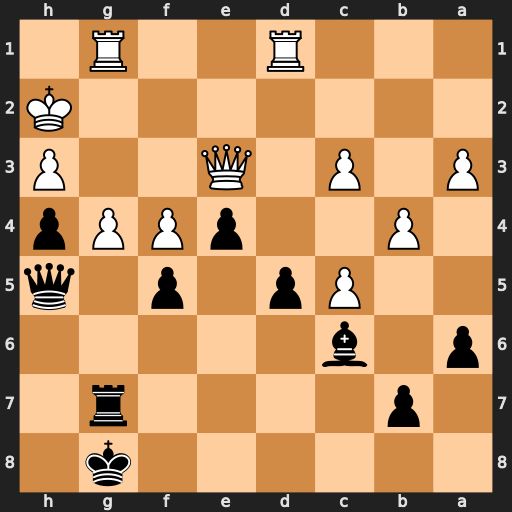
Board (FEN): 6k1/1p4r1/p1b5/2Pp1p1q/1P2pPPp/P1P1Q2P/7K/3R2R1
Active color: b
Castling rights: -
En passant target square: g3
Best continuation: hxg3+ Kg2 d4 Rxd4 Qf3+ Qxf3 exf3+